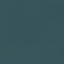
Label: SeaLake